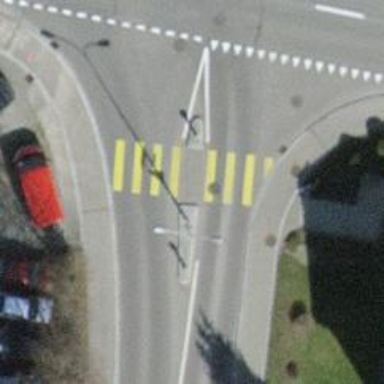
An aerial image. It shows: Uncontrolled crossing with central island on the road.